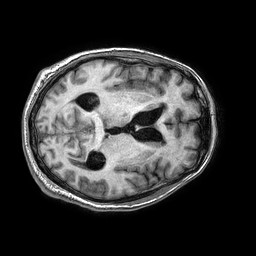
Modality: T1w
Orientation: axial
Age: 49
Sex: male
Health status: ill
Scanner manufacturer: philips
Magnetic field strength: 3 T
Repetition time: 0.00659 s
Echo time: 0.002984 s